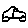
Label: car